Question: I want to render a PDF inside a Backbone.js/Marionette View with pdf.js, but PDFJS is not defined . It is however defined in the Backbone View itself and also accessible via the console.
'''
module.exports = PDFView = Marionette.ItemView.extend({
template: require('../../../templates/pdf_frame.hbs'),
onRender: function(){
var PDF_PATH = '../../pdf/websummitpitch.pdf';
var PAGE_NUMBER = 1;
var PAGE_SCALE = 1.5;
var SVG_NS = 'http://www.w3.org/2000/svg';
if (PDFJS) {
console.log("PDFJS is loaded in Backbone View");
} else {
console.log("PDFJS is NOT loaded in Backbone View");
}
PDFJS.workerSrc = "/js/pdf.worker.js";
console.log("workerSrc is set to ", PDFJS.workerSrc);
// Loading document and page text content
PDFJS.getDocument({url: PDF_PATH}).then(function (pdfDocument) {
console.log("get document");
pdfDocument.getPage(PAGE_NUMBER).then(function (page) {
console.log("get page");
var viewport = page.getViewport(PAGE_SCALE);
page.getTextContent().then(function (textContent) {
// building SVG and adding that to the DOM
var svg = this.buildSVG(viewport, textContent);
// render svg in <canvas id="render"> in template
document.getElementById('render').appendChild(svg);
});
});
});
},
buildSVG: function(viewport, textContent) {
// Building SVG with size of the viewport (for simplicity)
var svg = document.createElementNS(SVG_NS, 'svg:svg');
svg.setAttribute('width', viewport.width + 'px');
svg.setAttribute('height', viewport.height + 'px');
// items are transformed to have 1px font size
svg.setAttribute('font-size', 1);
// processing all items
textContent.items.forEach(function (textItem) {
// we have to take in account viewport transform, which incudes scale,
// rotation and Y-axis flip, and not forgetting to flip text.
var tx = PDFJS.Util.transform(
PDFJS.Util.transform(viewport.transform, textItem.transform),
[1, 0, 0, -1, 0, 0]);
var style = textContent.styles[textItem.fontName];
// adding text element
var text = document.createElementNS(SVG_NS, 'svg:text');
text.setAttribute('transform', 'matrix(' + tx.join(' ') + ')');
text.setAttribute('font-family', style.fontFamily);
text.textContent = textItem.str;
svg.appendChild(text);
});
return svg;
}
});
'''

The blue is console input, so PDFJS is accessible via the console.
'''
PDFJS.version = '1.0.233';
'''
It is one of the very first lines, where the version number is set. However PDFJS seems to be undefined.
Why is it not defined? How should I fix this?
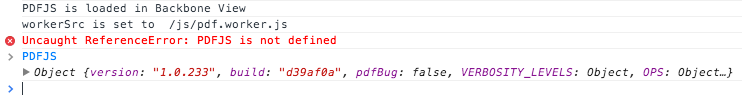
Answer: I got the pdf viewer to work. Instead of using:
'''
PDFJS.workerSrc = "/js/pdf.worker.js";
'''
I just disabled the worker like this:
'''
PDFJS.disableWorker = true;
'''
Now it magically works. Not sure why though.